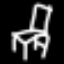
Label: chair